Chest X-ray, AP view. Patient: 50 years old, sex M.
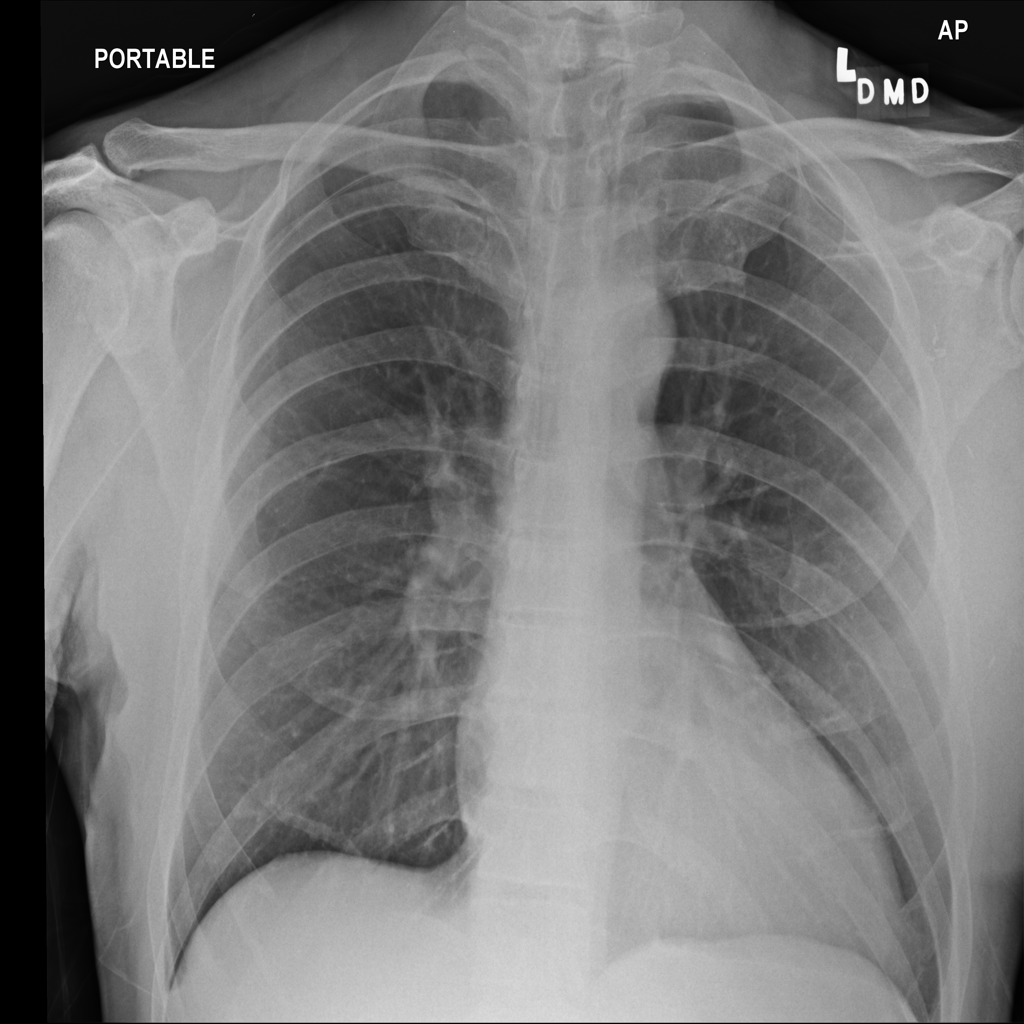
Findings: No Finding